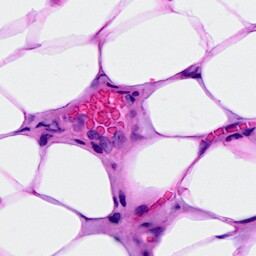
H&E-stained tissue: Breast